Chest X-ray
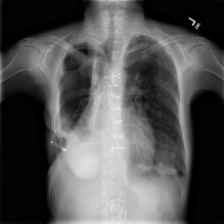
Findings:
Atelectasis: negative
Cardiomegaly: negative
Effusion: negative
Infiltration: negative
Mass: negative
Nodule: negative
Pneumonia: negative
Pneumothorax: negative
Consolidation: negative
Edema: negative
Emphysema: negative
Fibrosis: negative
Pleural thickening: negative
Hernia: negative